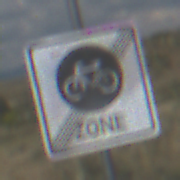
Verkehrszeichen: EndeFahrradzone
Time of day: Midday
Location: Outdoor (Nature)
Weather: PartlyCloudy
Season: NotSpecified
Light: Natural